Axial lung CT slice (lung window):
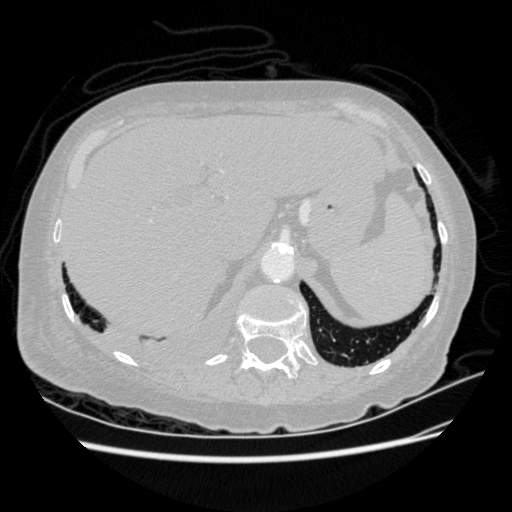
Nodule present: no